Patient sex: F
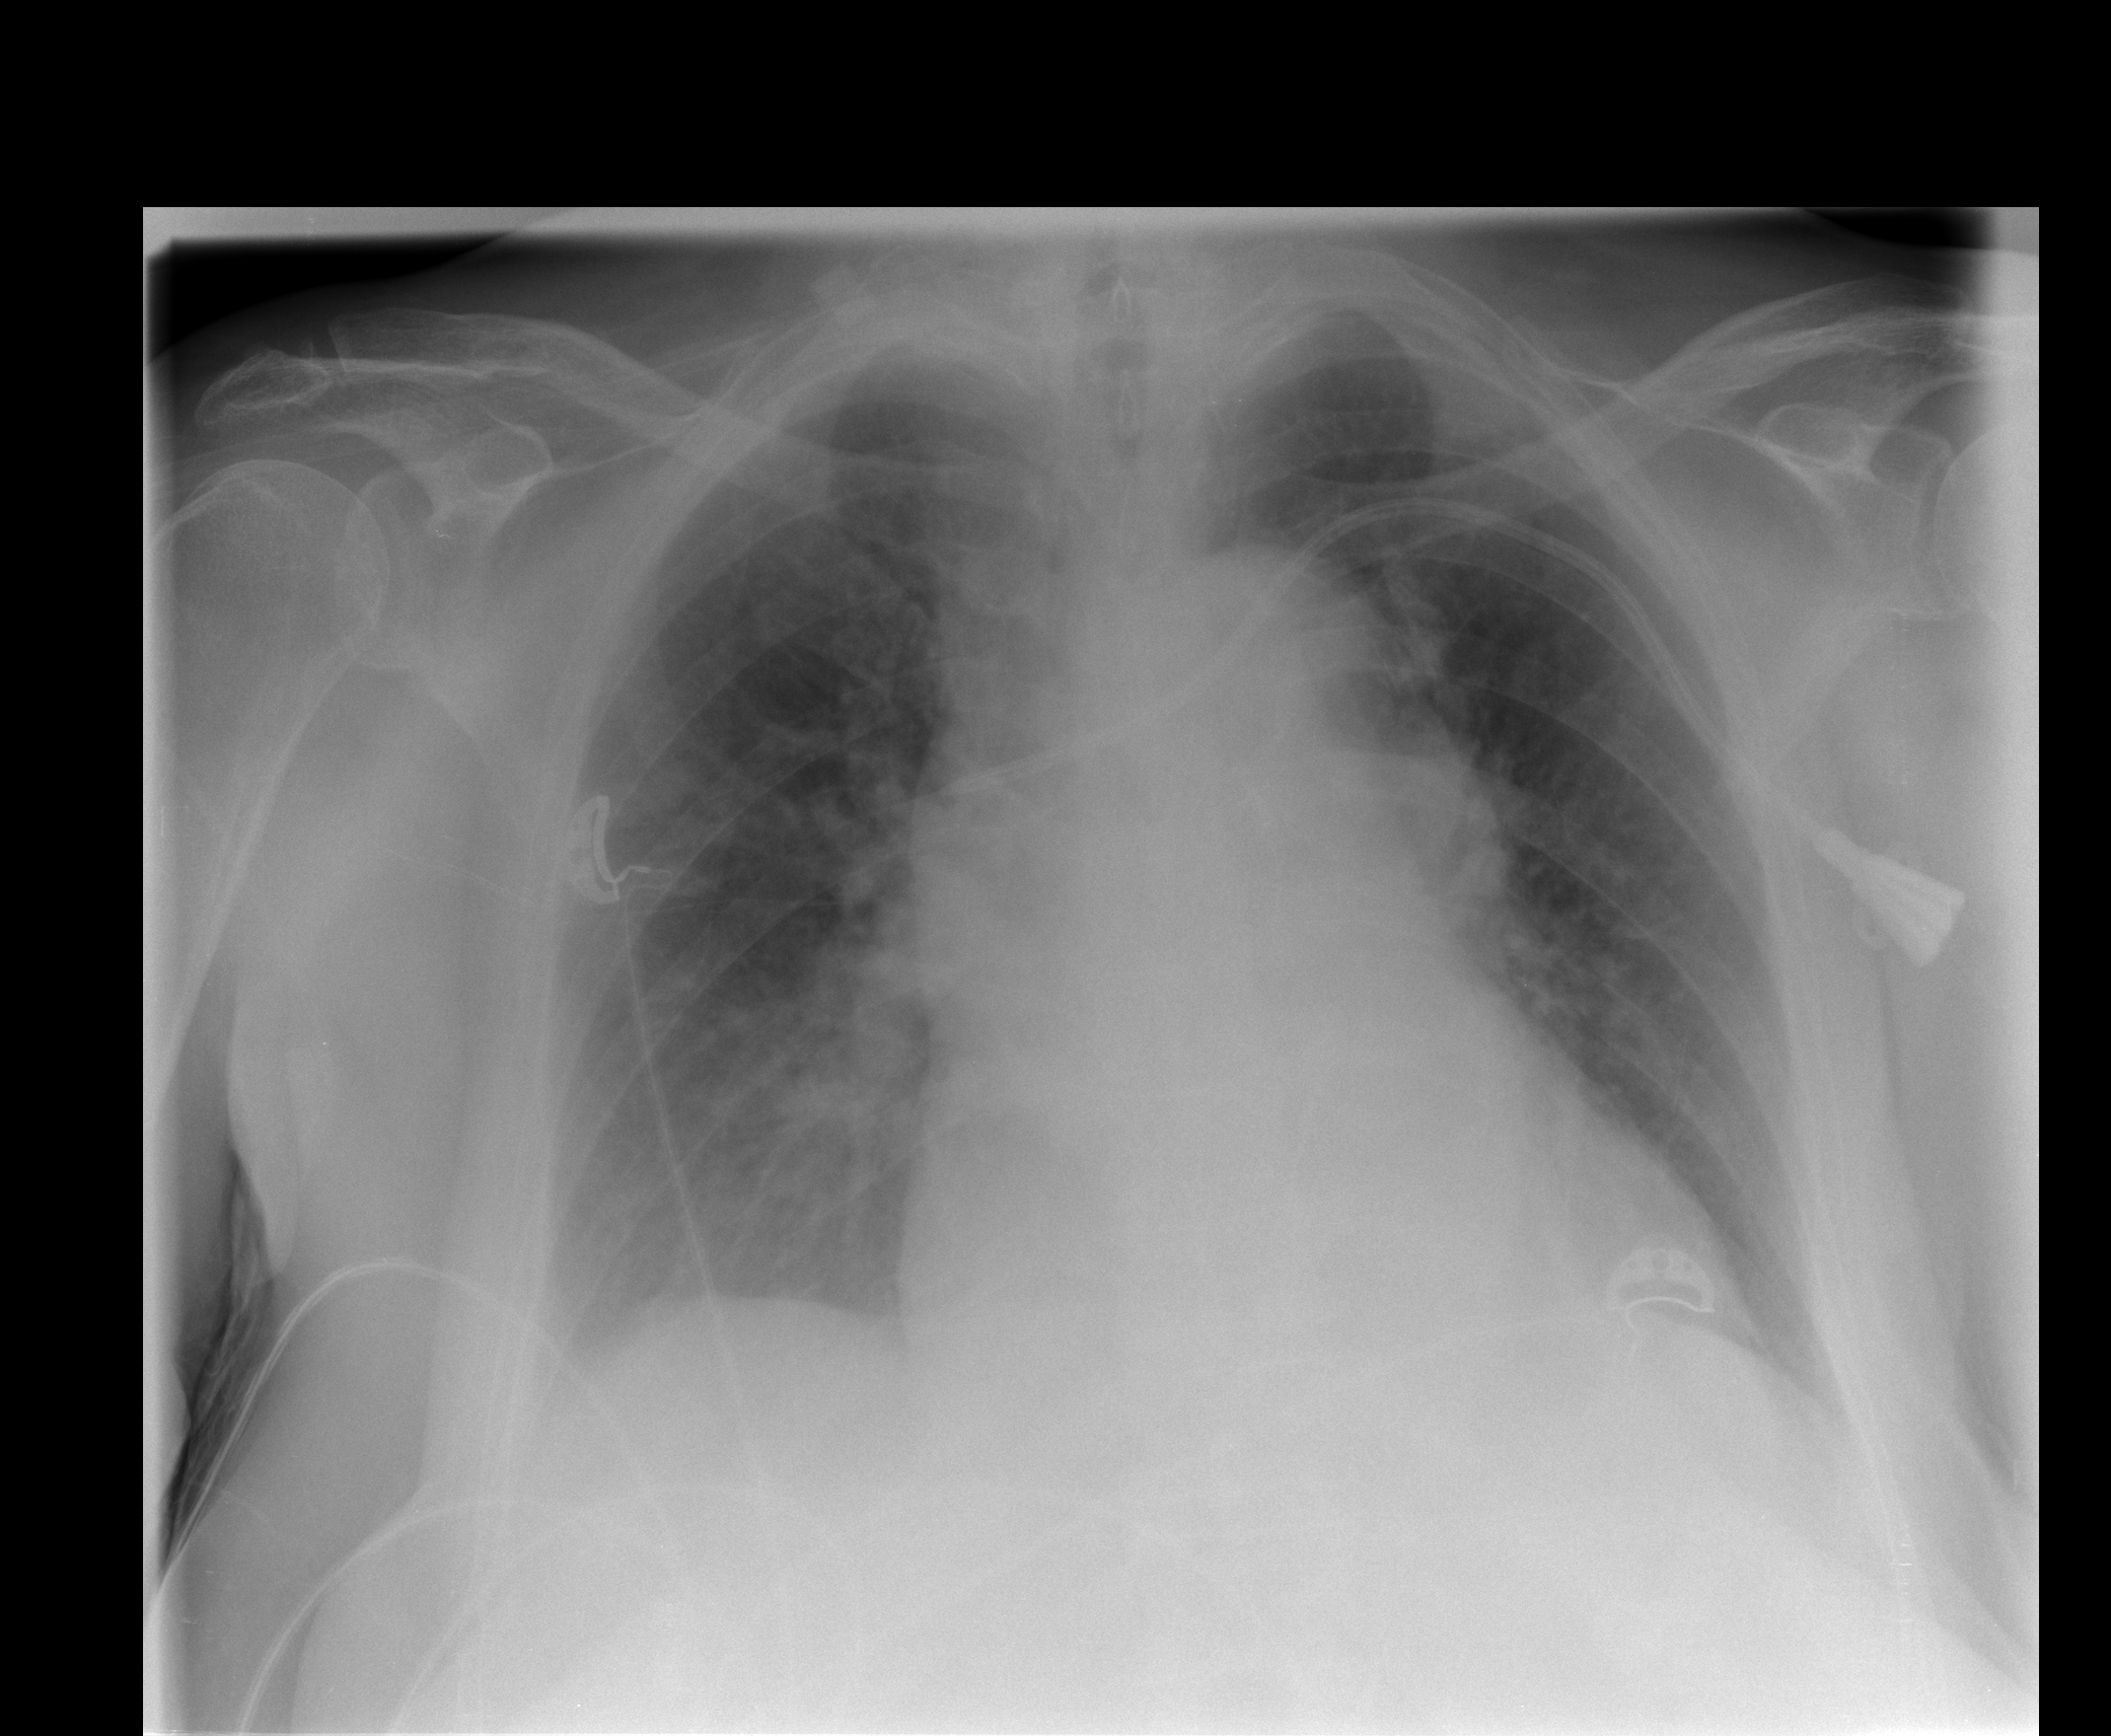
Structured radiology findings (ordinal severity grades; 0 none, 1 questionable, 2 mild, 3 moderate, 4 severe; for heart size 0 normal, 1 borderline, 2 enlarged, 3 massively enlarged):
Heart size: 2
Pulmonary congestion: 2
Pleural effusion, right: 0
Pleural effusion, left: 0
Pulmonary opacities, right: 2
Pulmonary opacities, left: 0
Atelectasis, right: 2
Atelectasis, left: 2